Field crop: maize
Growth stage: 1
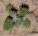
Species: chenopodium